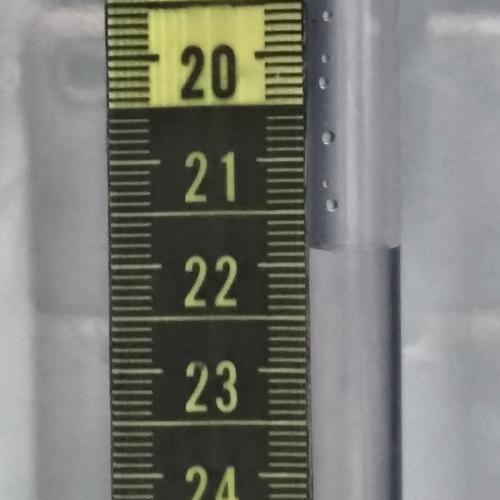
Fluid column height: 21.9 cm